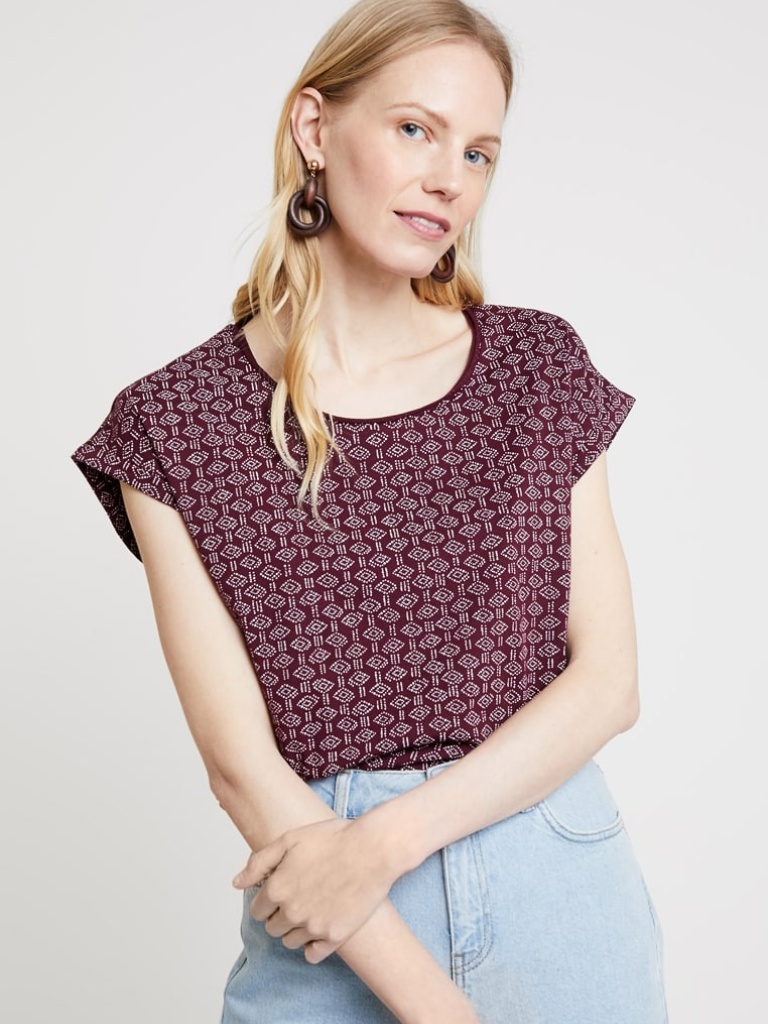
cotton relaxed short sleeve hip length French Tucked crew t-shirt